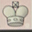
Piece: wK